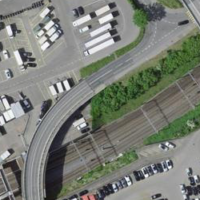
EUNIS habitat code: 57
Species observed at this site:
Symphoricarpos albus